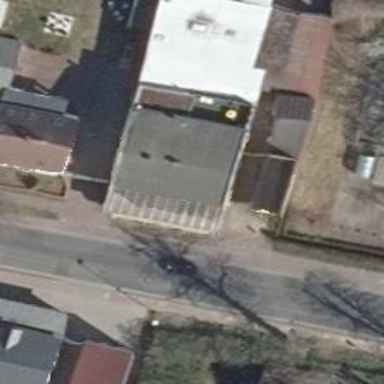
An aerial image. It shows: Bakery located in building.